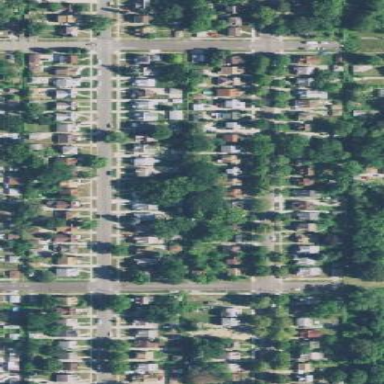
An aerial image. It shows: Residential area consisting of single-family homes.